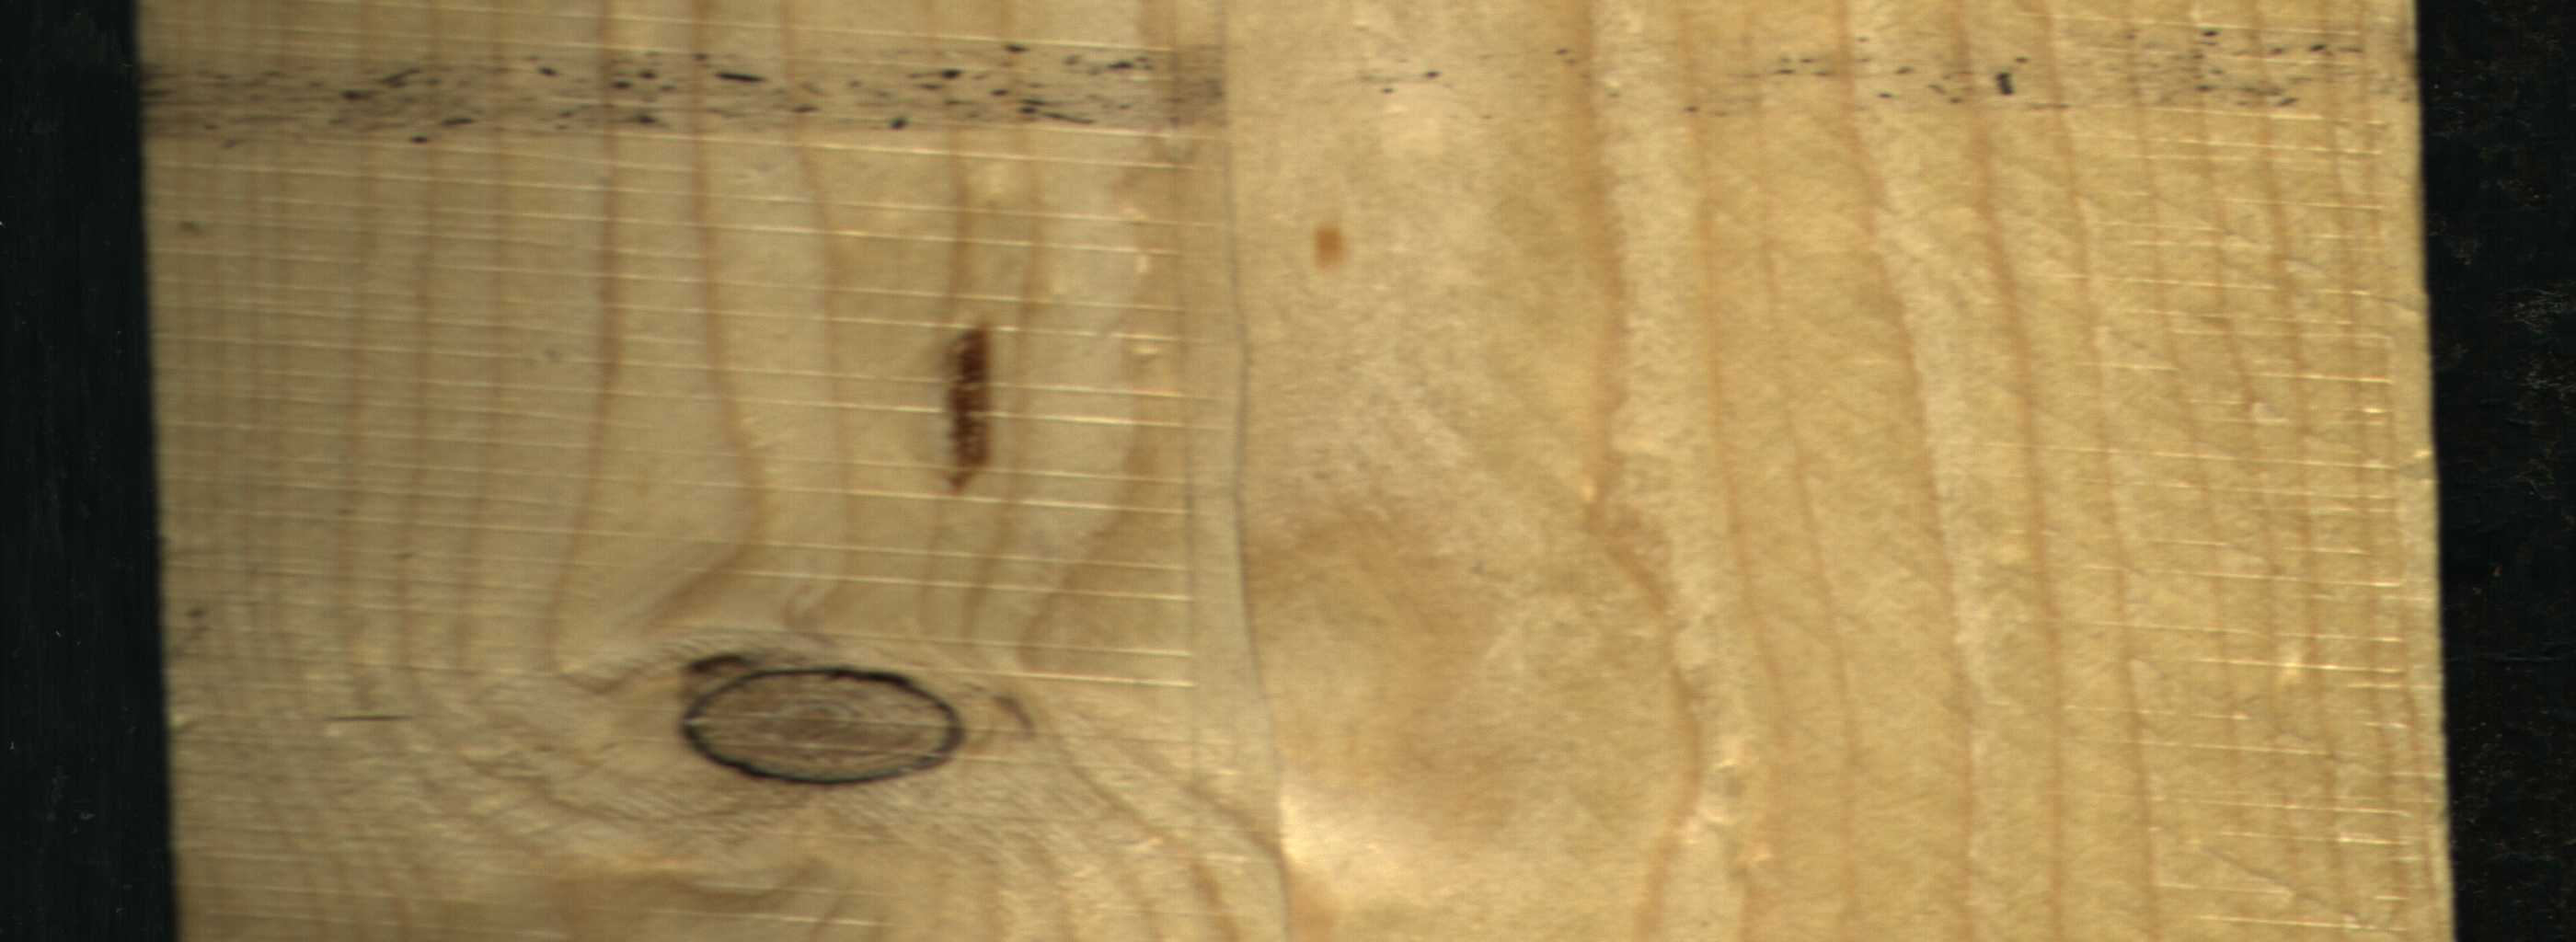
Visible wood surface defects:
resin
Dead_Knot